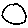
Label: circle